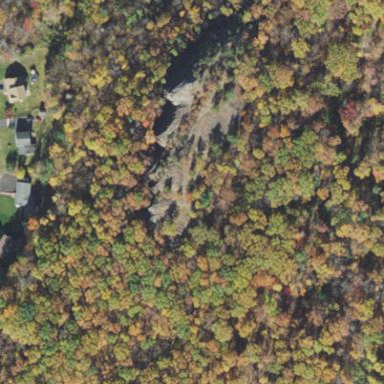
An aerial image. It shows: Landscape of bare rock.